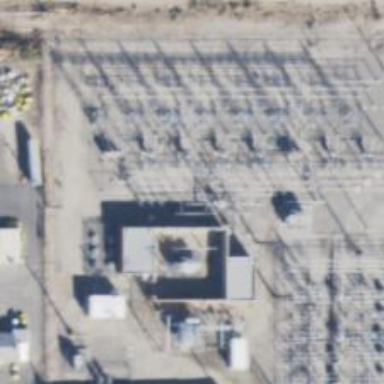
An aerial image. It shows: Switch used for power control.